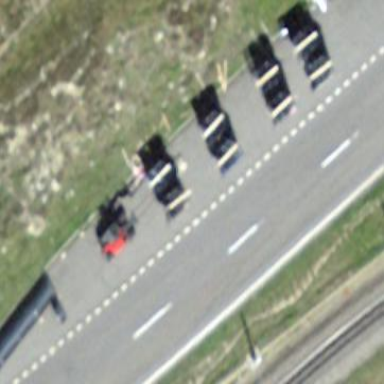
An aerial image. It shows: Asphalt parking lane.